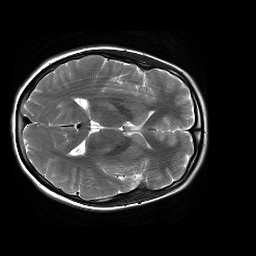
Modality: T2w
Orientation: axial
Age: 20
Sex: female
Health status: healthy
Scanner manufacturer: siemens
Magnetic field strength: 3 T
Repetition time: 4.01 s
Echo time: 0.116 s